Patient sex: F
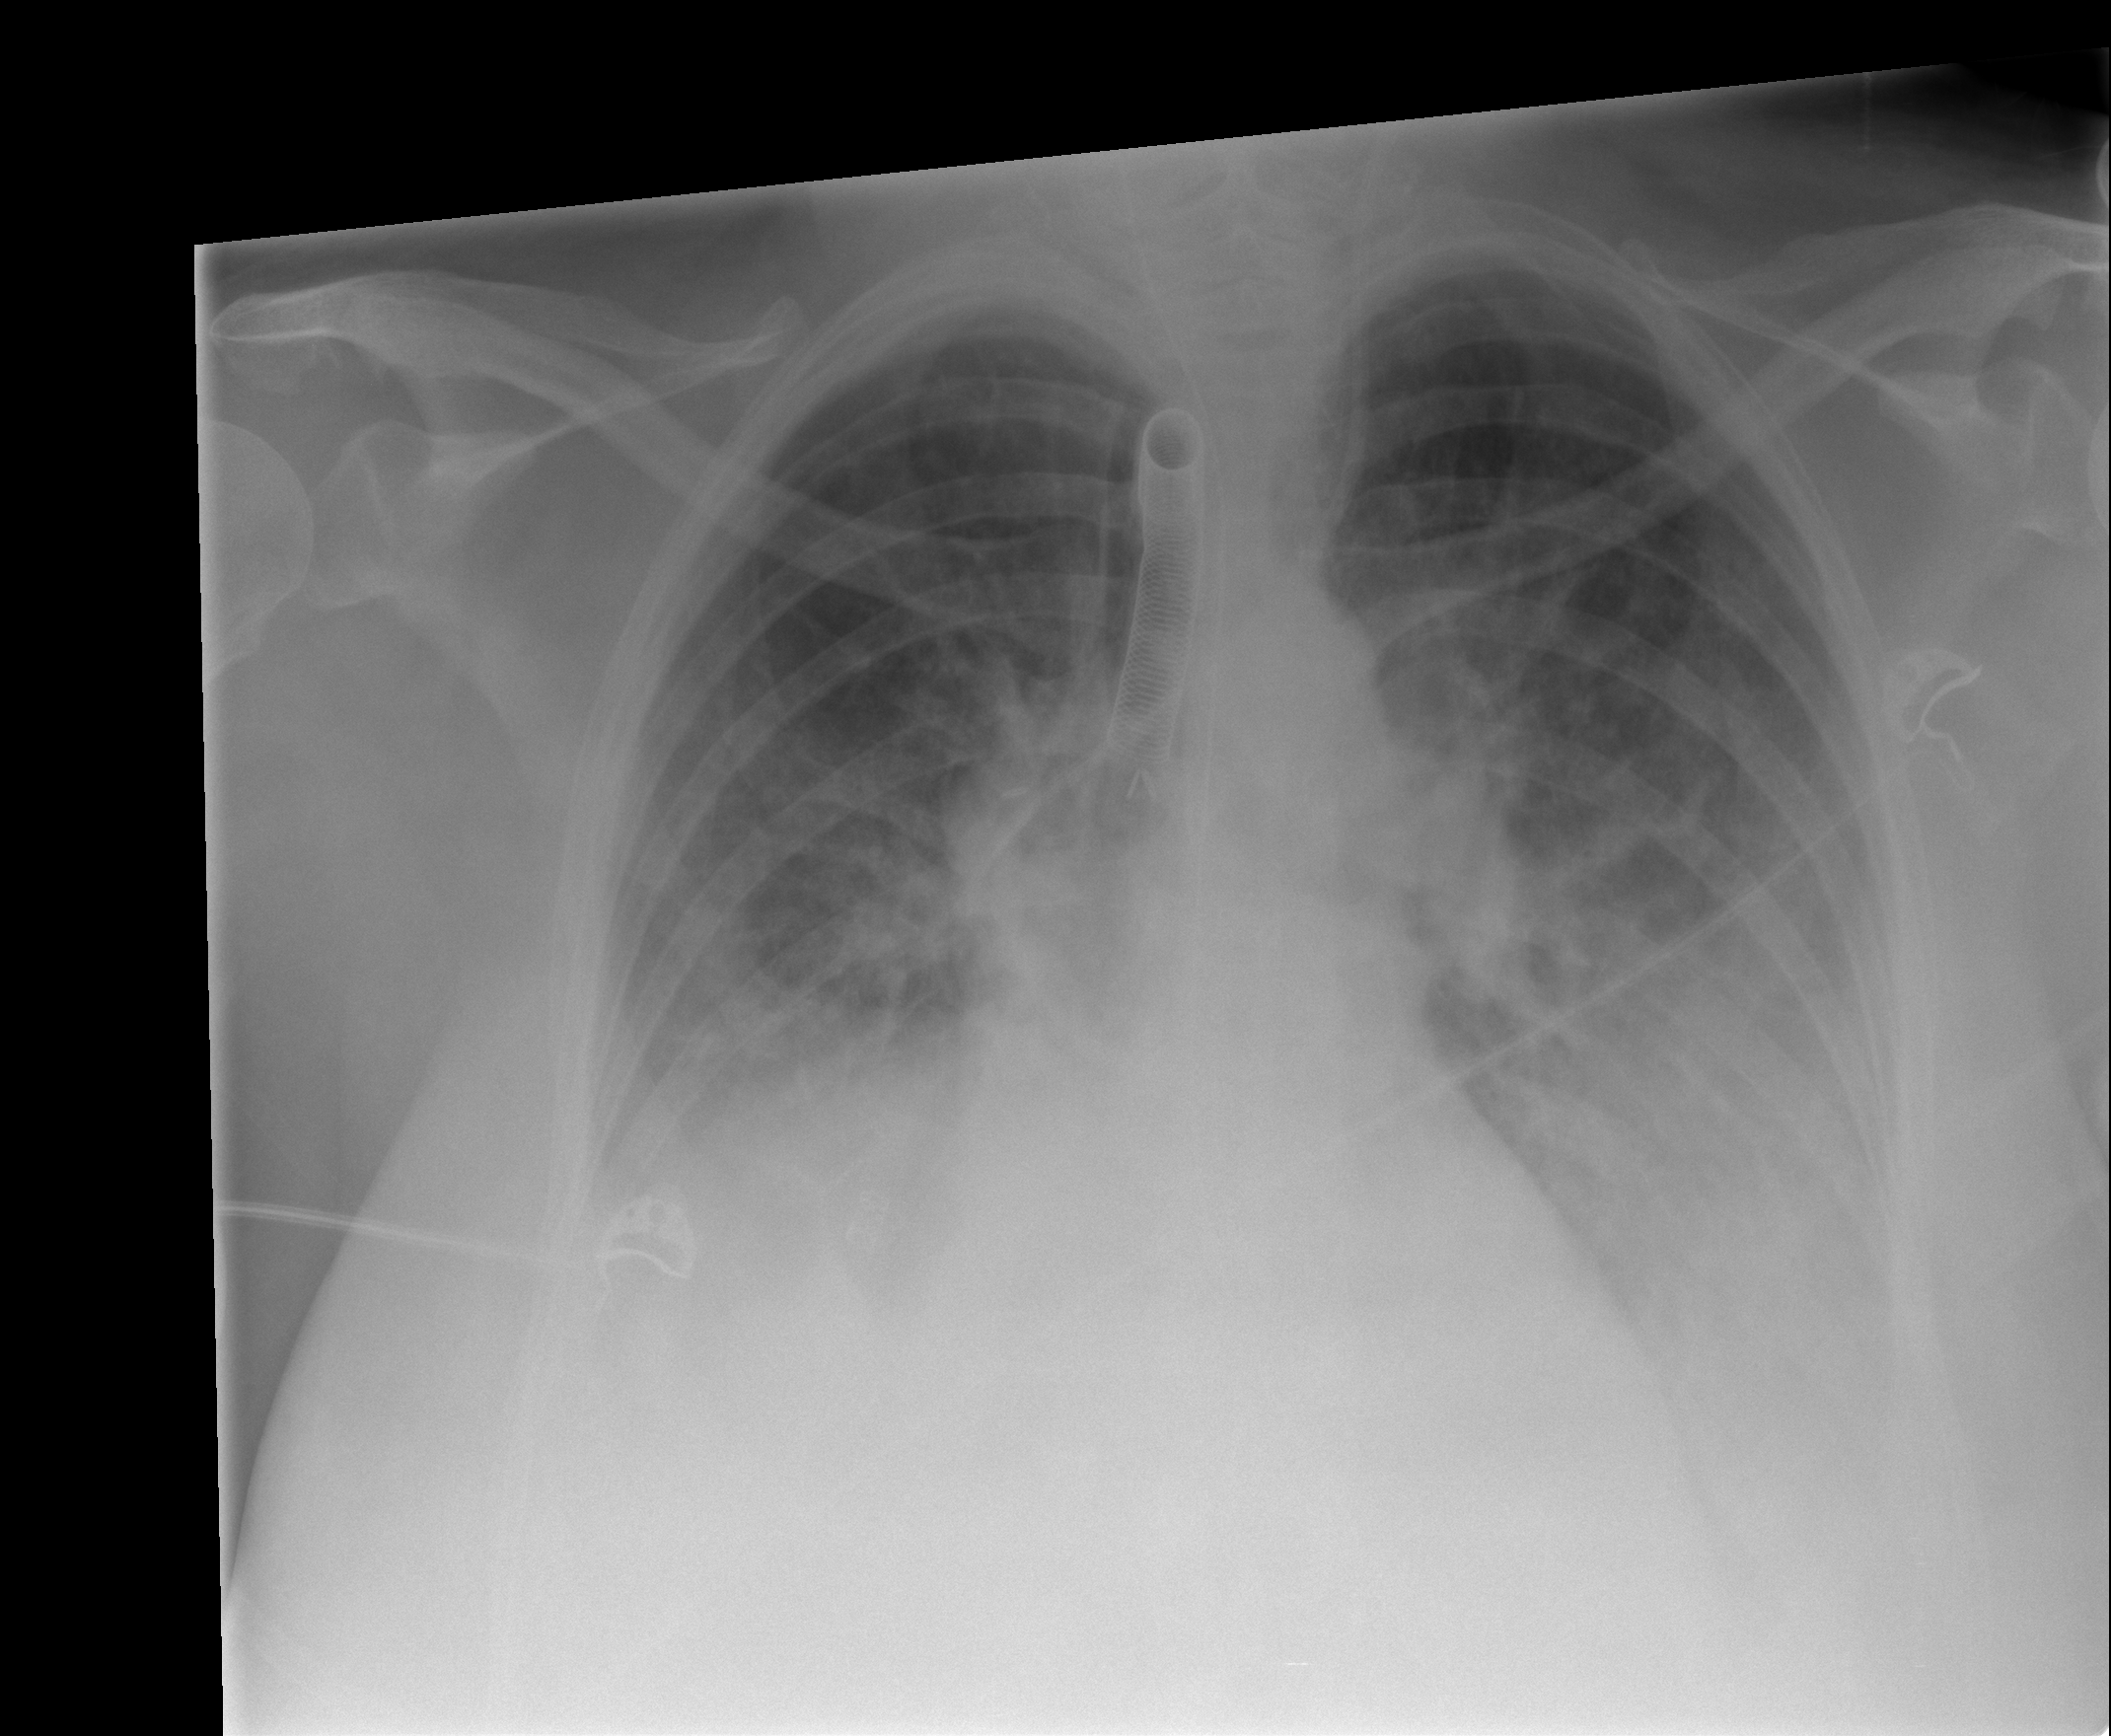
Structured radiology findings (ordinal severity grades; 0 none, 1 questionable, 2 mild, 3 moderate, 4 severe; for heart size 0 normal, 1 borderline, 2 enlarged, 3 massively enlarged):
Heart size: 0
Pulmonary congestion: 2
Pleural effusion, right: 2
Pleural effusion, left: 2
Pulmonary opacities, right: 0
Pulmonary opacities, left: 0
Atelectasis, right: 0
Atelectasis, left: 0